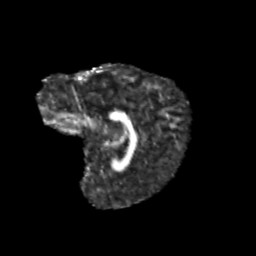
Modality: FA
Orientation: sagittal
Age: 10
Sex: male
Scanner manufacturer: siemens
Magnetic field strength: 3 T
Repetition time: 3.8 s
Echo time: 0.07 s